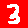
Digit: 3